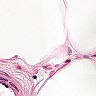
Metastatic tissue present: no